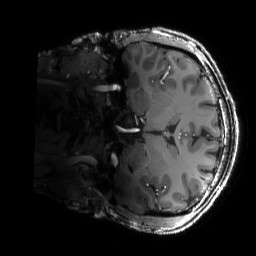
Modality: T1w
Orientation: coronal
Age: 23
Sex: male
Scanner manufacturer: siemens
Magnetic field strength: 6.98 T
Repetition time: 3 s
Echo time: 0.00388 s